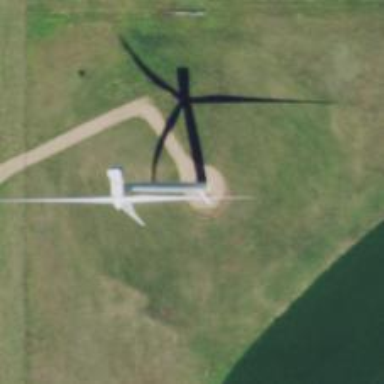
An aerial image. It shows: Wind generator with horizontal axis. The generator is wind turbine.